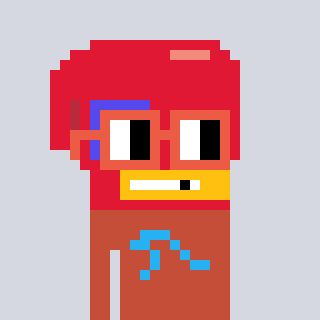
a pixel art character with square orange glasses, a boxing glove-shaped head and a rust-colored body on a cool background